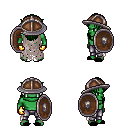
a pixel art fantasy rpg character, male body template, orc, green skin, gray tattered cape, metal pants, green long hairstyle, chain helm, gold gloves, black slippers, shield, four views (front, back, left, right), 2x2 character sprite sheet, small pixel art, hard edges, no anti-aliasing